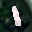
Label: 1